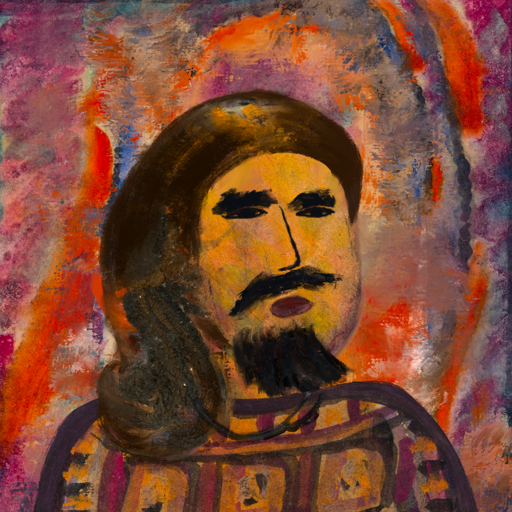
Background: Experience, Head And Neck Side: Gypsy_Mother, Face Side: Mosgoul, Bust: Doll, Hair Side: Gypsy_Queen, Head Accessory: Blank, Second Necklace: Blank, Necklace: Orphan, Baby: Blank